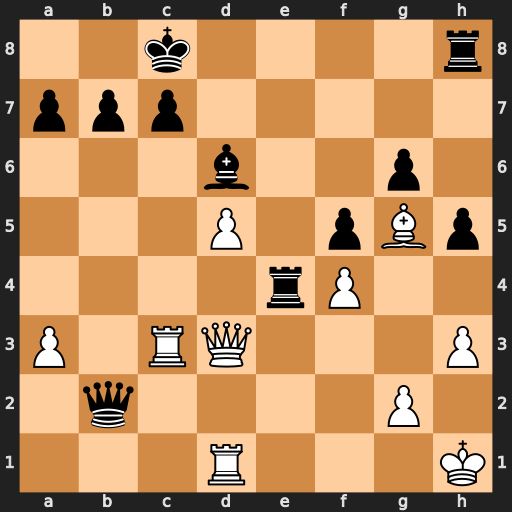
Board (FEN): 2k4r/ppp5/3b2p1/3P1pBp/4rP2/P1RQ3P/1q4P1/3R3K
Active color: w
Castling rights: -
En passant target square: -
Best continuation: Bf6 Qf2 Bxh8 Qxf4 g3